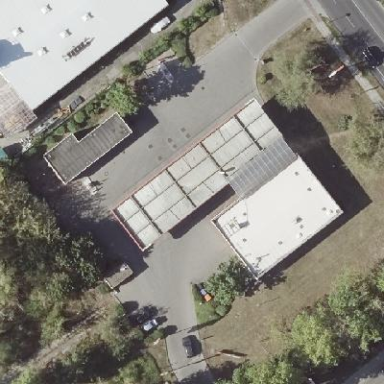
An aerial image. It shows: Fuel station.